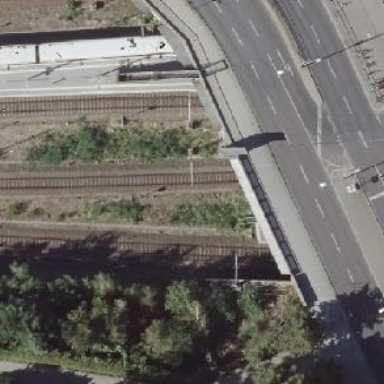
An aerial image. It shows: Railway signal.